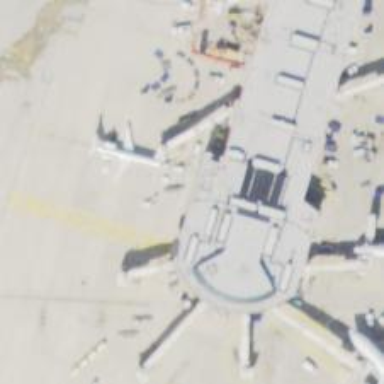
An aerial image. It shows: Airport gate.